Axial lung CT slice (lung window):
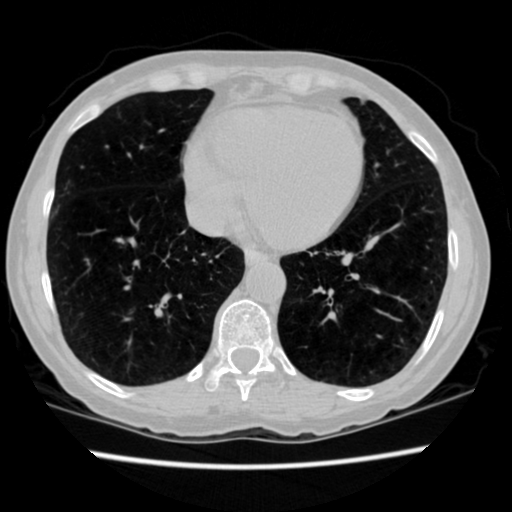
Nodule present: no